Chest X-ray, AP view. Patient: 62 years old, sex M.
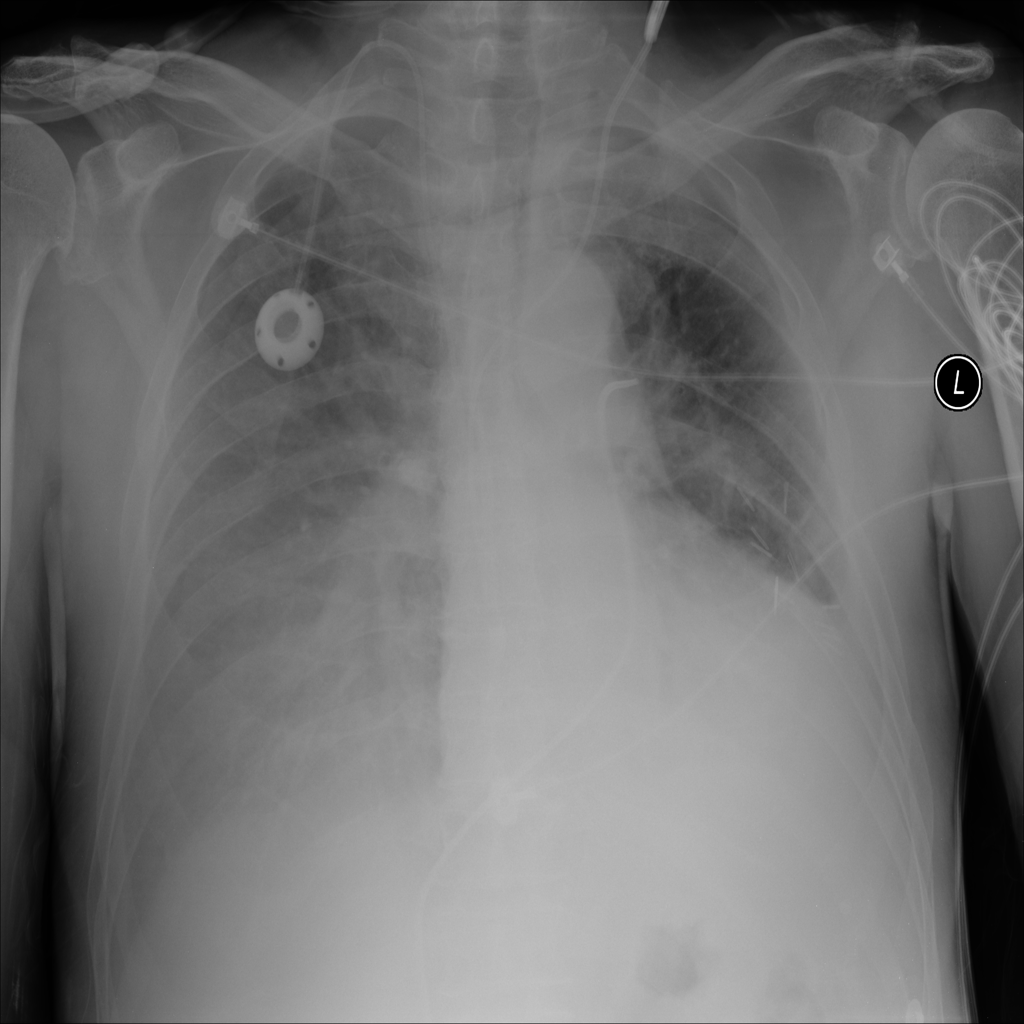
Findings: Edema, Pneumonia